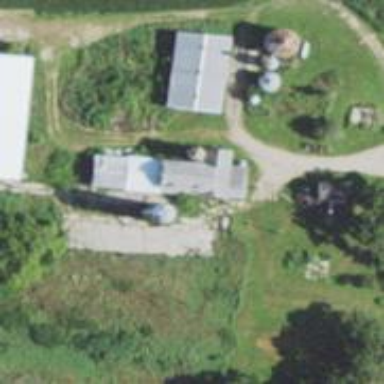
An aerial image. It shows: Silo.